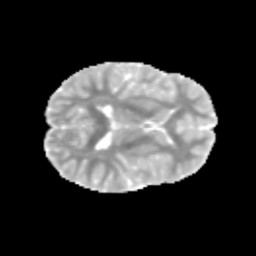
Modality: MD
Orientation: axial
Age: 11
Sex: male
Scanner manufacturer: siemens
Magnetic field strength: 3 T
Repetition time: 3.8 s
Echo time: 0.07 s